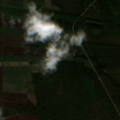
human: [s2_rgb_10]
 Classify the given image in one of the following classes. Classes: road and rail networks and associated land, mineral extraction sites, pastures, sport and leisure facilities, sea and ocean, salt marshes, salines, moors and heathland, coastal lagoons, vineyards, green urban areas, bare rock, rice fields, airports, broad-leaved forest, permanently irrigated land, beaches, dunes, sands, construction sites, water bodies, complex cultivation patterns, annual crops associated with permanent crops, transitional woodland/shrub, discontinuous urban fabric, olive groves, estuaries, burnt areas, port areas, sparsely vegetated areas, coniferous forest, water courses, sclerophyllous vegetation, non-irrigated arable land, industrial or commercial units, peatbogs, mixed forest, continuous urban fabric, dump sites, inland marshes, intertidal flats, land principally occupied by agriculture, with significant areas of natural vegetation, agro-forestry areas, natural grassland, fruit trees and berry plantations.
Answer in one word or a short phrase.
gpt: non-irrigated arable land, coniferous forest, mixed forest